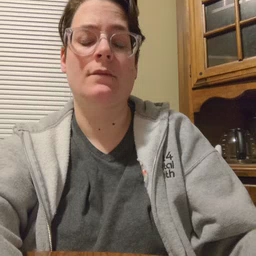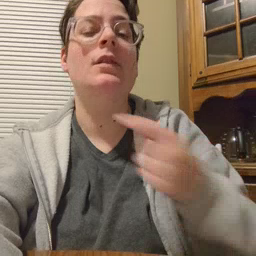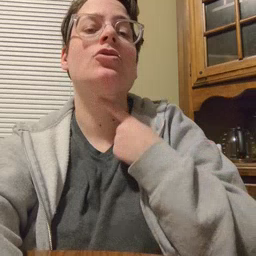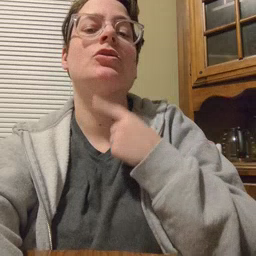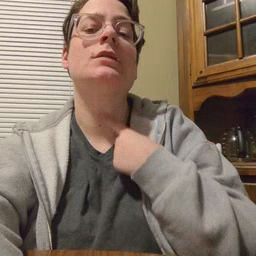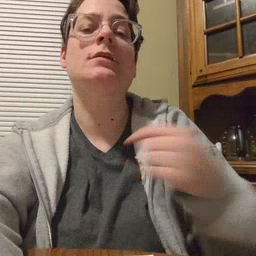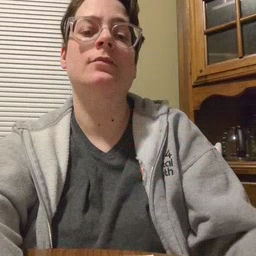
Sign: thirsty